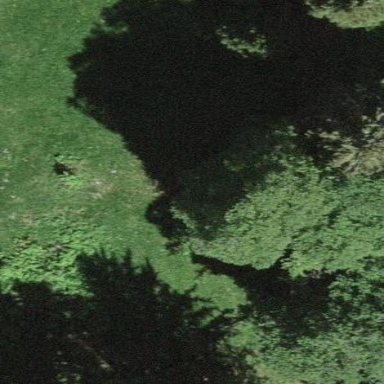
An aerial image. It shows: Forest area.